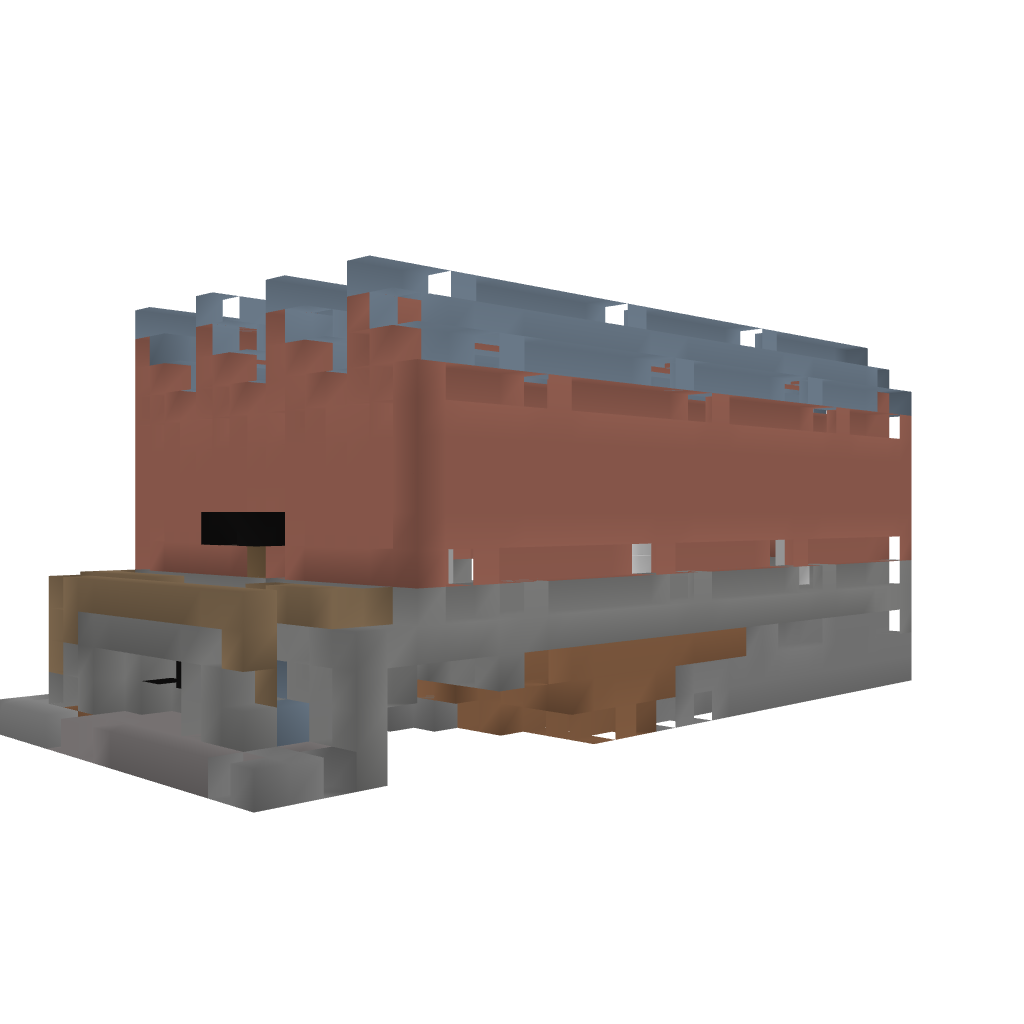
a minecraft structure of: Factory